Question: This may be a dumb question, I realize, but this is quite frustrating for me right now so I'm going to ask anyway.
I'm following the C/C++ Development User Guide in the Eclipse help.
I'm at C/C++ Development User Guide -> Getting Started -> Debugging projects
At this point I am told the following:
'In the Variables view, right-click the input variable, and select Change Value... and type 'm' between the single quotes and hit OK.'
Except, there is no 'Change Value...'! Here is a screenshot of what it looks like for me:

Where is 'Change Value...'? Whiskey Tango Foxtrot?!
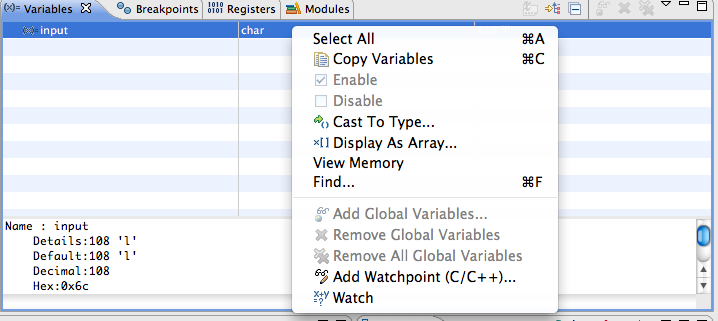
Answer: Ok I figured things out after much pain.
I had installed the gdb provided by XCode 3:
'GNU gdb 6.3.50-20050815 (Apple version gdb-1515) (Sat Jan 15 08:33:48 UTC 2011)'
There appears to be better compatibility with Eclipse and Photran, and perhaps with whatever version of the GCC I was using.
The solution to my problem came about by installing the fink 'gdb' package, which is GDB 7.1.
Note that this is called with 'fsf-gdb' to avoid a conflict with the Apple Dev Tools GDB.
Thus, you're going to need to change your debug configuration in eclipse to point to 'fsf-gdb' from 'gdb'.
May this help any other poor souls who happen to want to debug with Photran on a mac.